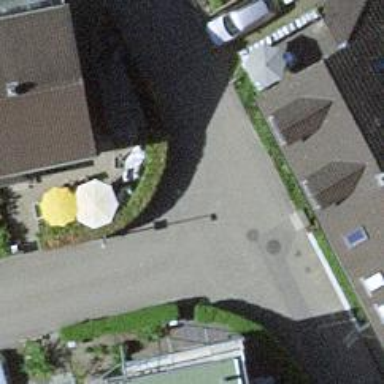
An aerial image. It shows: Residential road with asphalt surface and no sidewalk.